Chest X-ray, AP view. Patient: 52 years old, sex M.
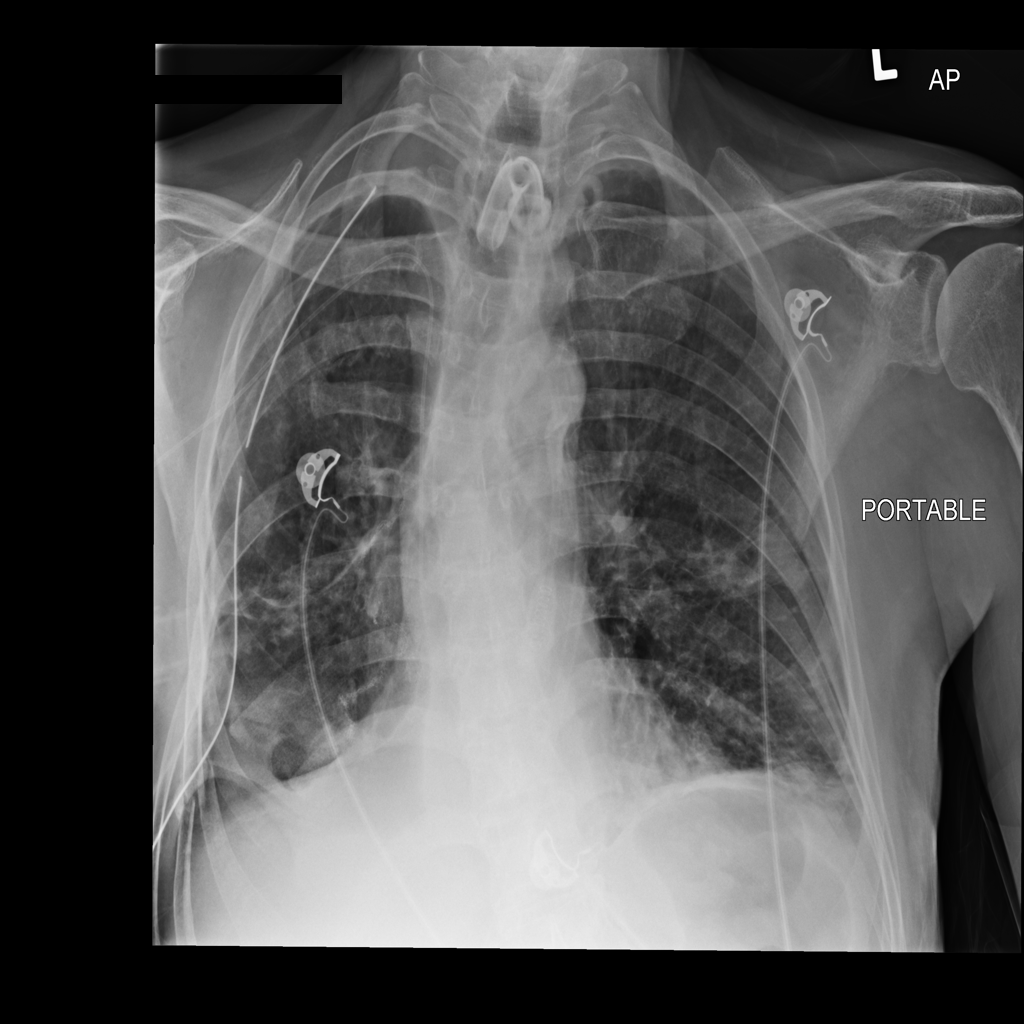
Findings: No Finding